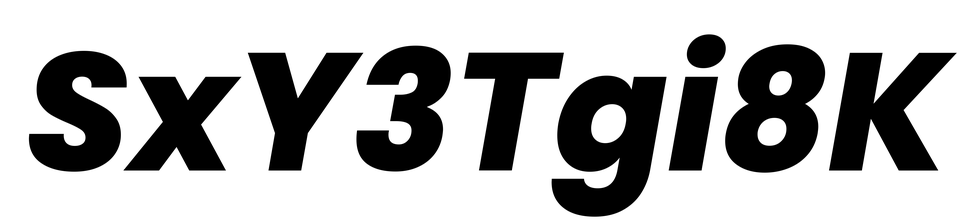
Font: Poppins-ExtraBoldItalic